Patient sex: F
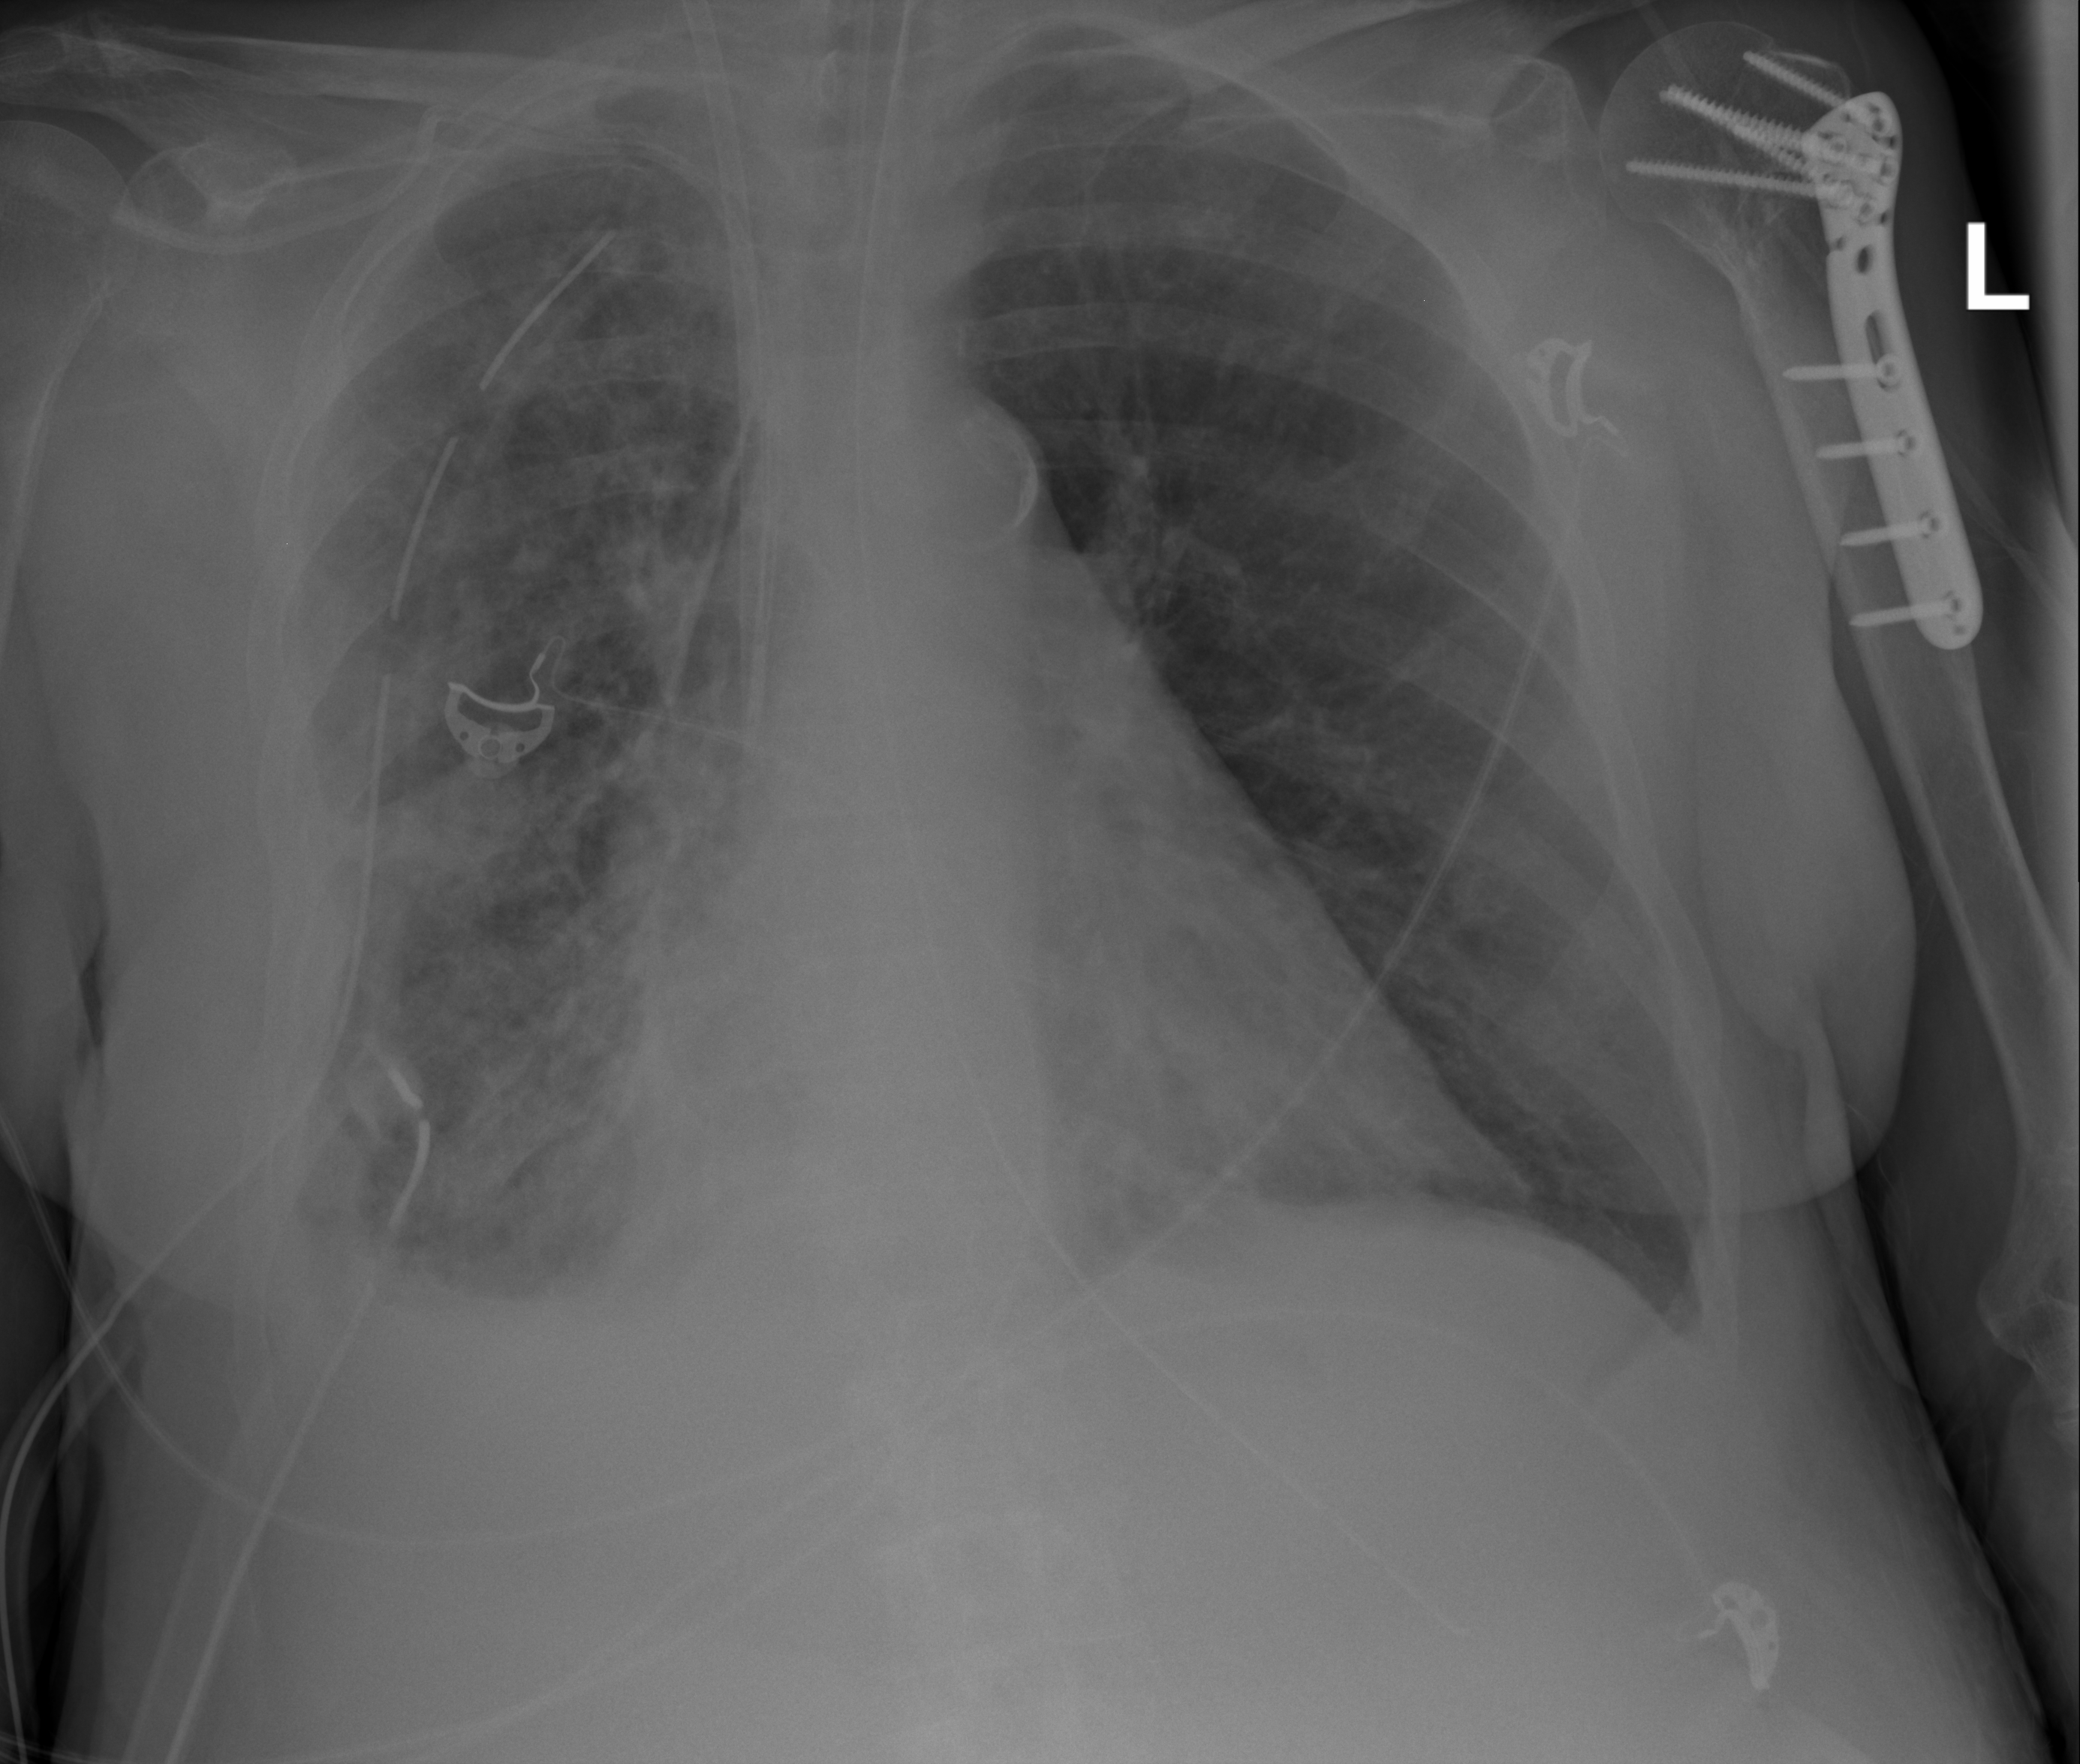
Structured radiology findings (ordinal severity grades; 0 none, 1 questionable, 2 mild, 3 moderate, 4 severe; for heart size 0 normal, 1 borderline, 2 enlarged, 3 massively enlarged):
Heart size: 1
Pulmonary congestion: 2
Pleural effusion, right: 3
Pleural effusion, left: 2
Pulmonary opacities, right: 3
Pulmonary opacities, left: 0
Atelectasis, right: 3
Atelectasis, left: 0